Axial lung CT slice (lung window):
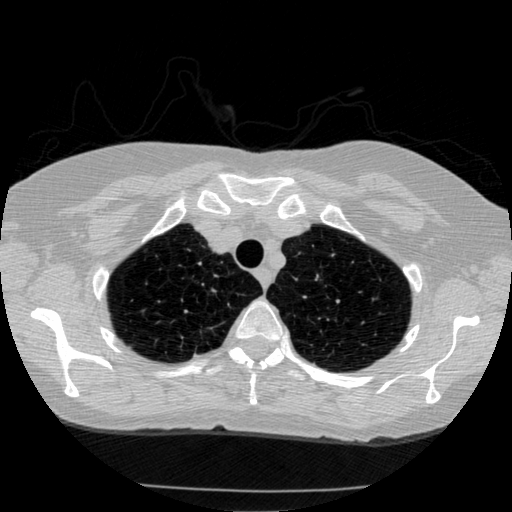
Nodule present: no